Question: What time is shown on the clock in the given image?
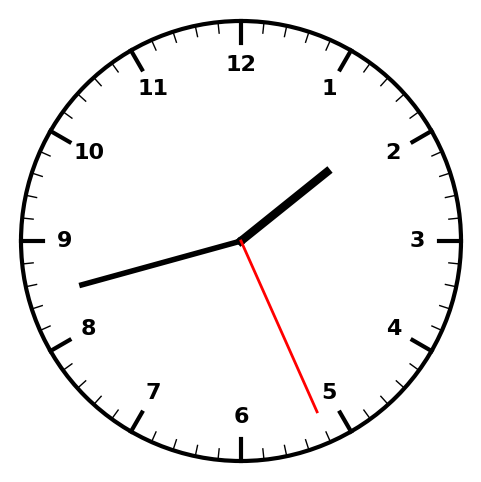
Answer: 01:42:26